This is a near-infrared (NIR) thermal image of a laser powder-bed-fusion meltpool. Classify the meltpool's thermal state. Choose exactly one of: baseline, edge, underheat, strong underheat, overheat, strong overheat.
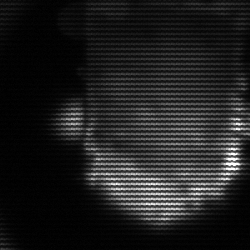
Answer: baseline